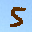
Label: 5